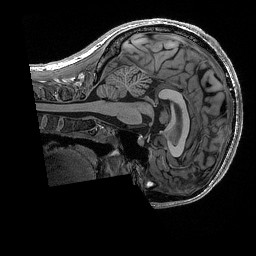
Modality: T1w
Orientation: sagittal
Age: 20
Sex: male
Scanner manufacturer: siemens
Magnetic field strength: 3 T
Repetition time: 2.53 s
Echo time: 0.0033 s